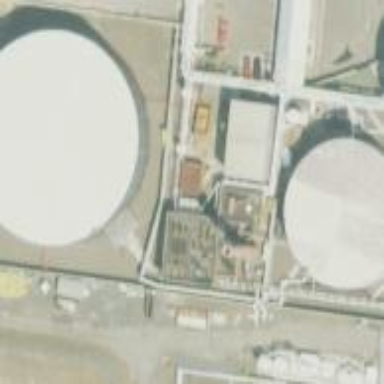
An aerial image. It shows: Storage tank with man-made structure.